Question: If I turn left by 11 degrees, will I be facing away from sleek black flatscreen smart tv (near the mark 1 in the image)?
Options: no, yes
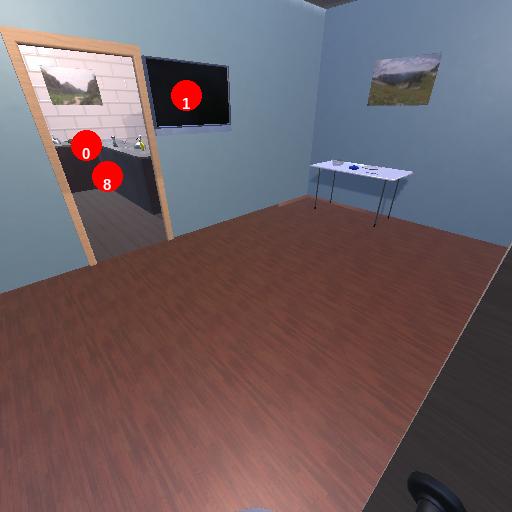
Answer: no